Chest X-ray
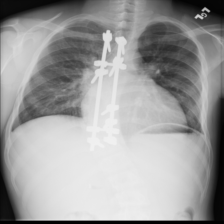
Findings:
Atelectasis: negative
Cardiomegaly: positive
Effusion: negative
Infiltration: negative
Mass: negative
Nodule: negative
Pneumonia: negative
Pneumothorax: negative
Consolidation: negative
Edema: negative
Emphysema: negative
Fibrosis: negative
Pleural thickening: negative
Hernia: negative